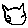
Label: cat